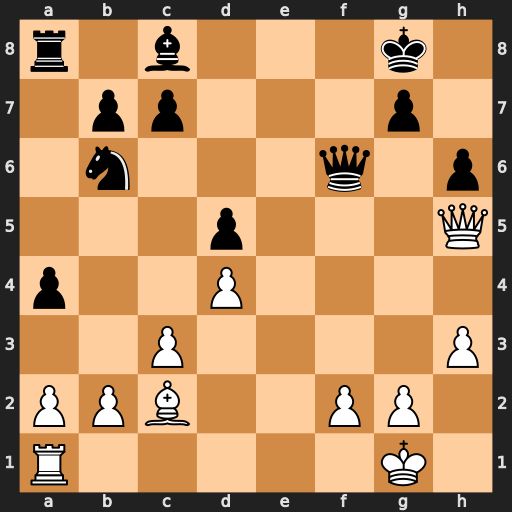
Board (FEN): r1b3k1/1pp3p1/1n3q1p/3p3Q/p2P4/2P4P/PPB2PP1/R5K1
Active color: w
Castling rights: -
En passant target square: -
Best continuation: Qe8+ Qf8 Bh7+ Kxh7 Qxf8